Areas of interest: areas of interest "Sport and cultural"
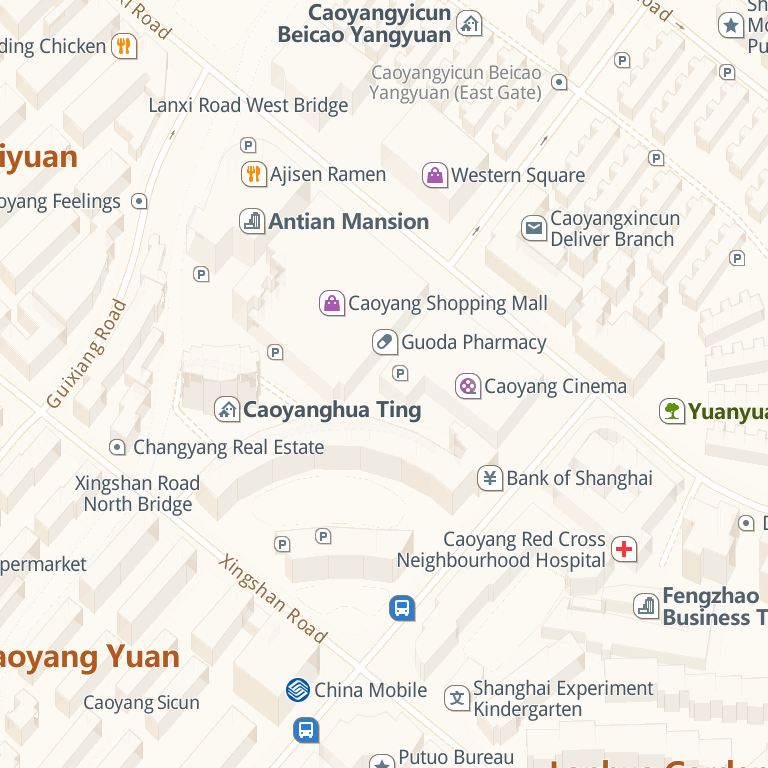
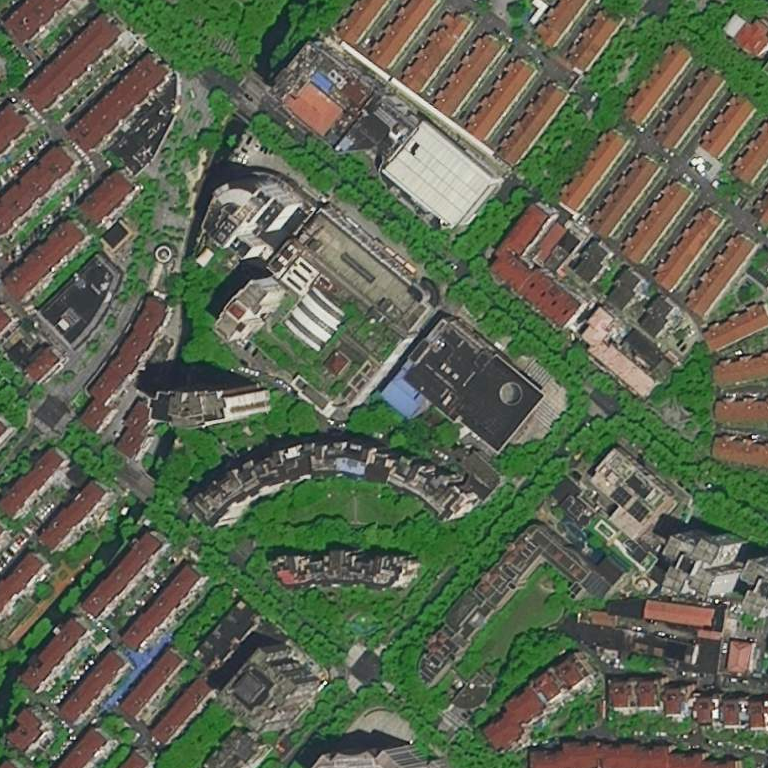